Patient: sex F, age 71
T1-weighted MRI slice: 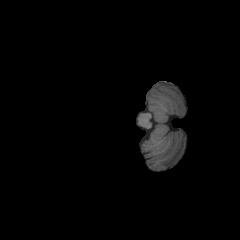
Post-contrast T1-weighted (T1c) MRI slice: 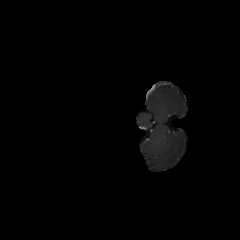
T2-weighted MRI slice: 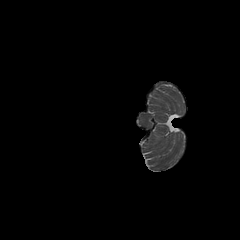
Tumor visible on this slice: no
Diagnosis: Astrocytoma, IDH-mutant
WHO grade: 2